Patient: sex M, age 56
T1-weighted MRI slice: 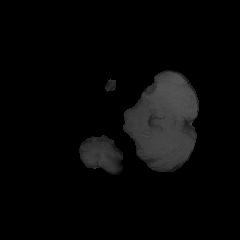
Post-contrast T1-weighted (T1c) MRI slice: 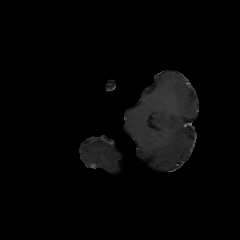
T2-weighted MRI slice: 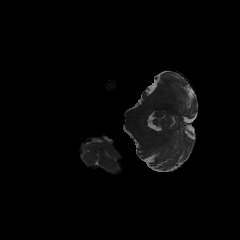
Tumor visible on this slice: no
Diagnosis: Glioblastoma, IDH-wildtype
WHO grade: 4